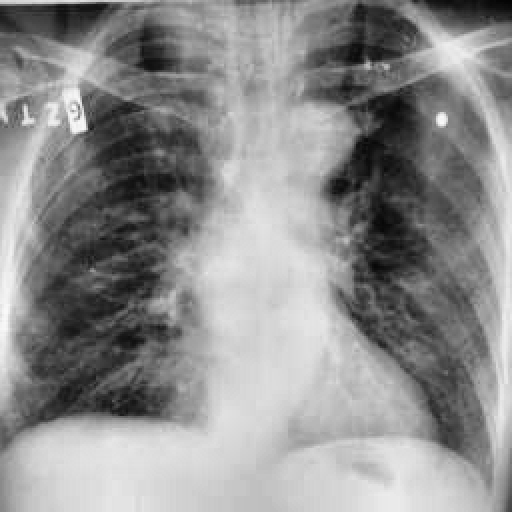
Finding: TUBERCULOSIS